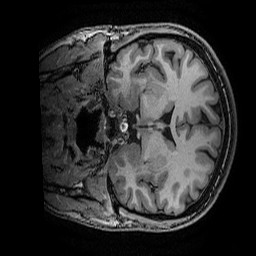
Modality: T1w
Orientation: coronal
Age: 26
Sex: male
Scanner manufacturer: ge
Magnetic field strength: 3 T
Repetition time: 0.007 s
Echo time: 0.00342 s